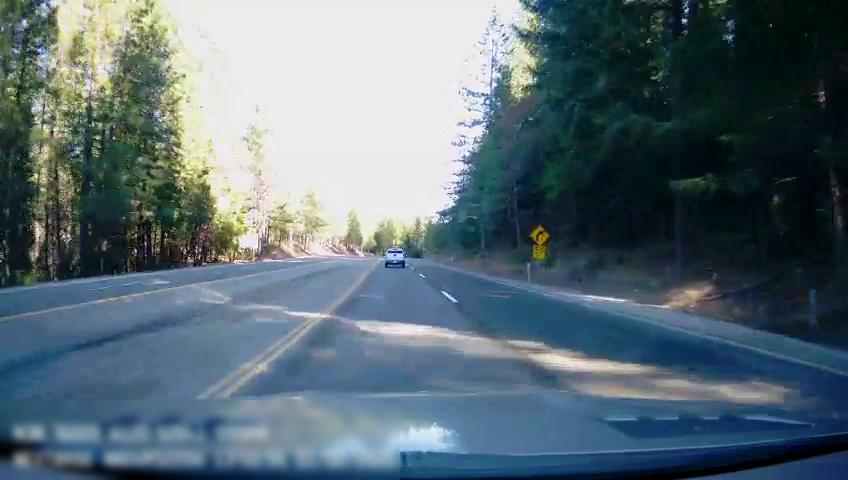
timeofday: Day
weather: Sunny
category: Drivable Space
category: Vehicles | Truck
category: Lanes | Current Lane
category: Lanes | Alternate Lane
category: Lanes | Current Lane
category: Lanes | Alternate Lane
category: Lanes | Opposite Lane
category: Lanes | Opposite Lane
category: Lanes | Opposite Lane
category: Traffic | Signs
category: Traffic | Signs